Field crop: maize
Growth stage: 1
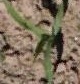
Species: maize